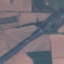
Land use / land cover class: Highway